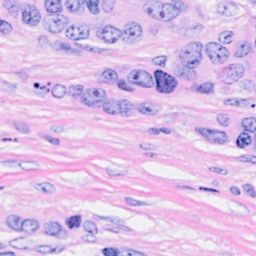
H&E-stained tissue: Breast